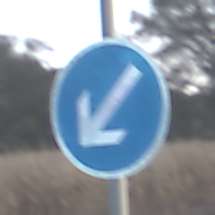
Verkehrszeichen: VorgeschriebeneVorbeifahrtLinks
Umgebung: Outdoor, Nature
Tageszeit: SunriseSunset
Wetter: Clear
Licht: Natural
Jahreszeit: Winter
Kontrast: LowContrast